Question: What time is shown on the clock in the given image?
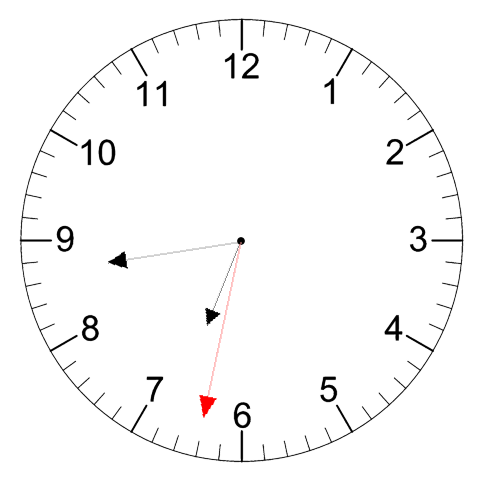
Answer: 06:43:32